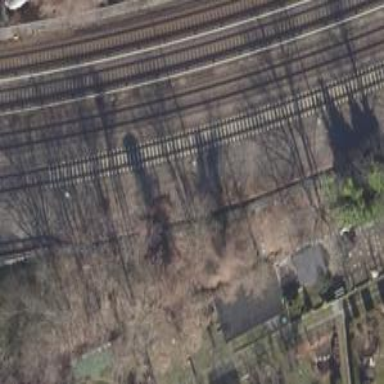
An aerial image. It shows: Railway track.